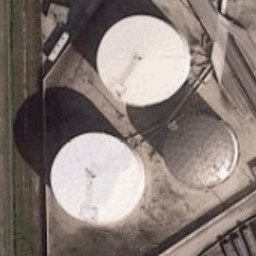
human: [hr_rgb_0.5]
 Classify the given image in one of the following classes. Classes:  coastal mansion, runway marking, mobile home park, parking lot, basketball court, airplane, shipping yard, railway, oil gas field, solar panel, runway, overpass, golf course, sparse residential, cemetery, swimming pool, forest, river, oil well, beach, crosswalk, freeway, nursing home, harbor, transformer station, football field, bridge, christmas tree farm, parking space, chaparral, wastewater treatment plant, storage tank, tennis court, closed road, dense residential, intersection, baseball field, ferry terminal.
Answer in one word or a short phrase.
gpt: storage tank